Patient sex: M
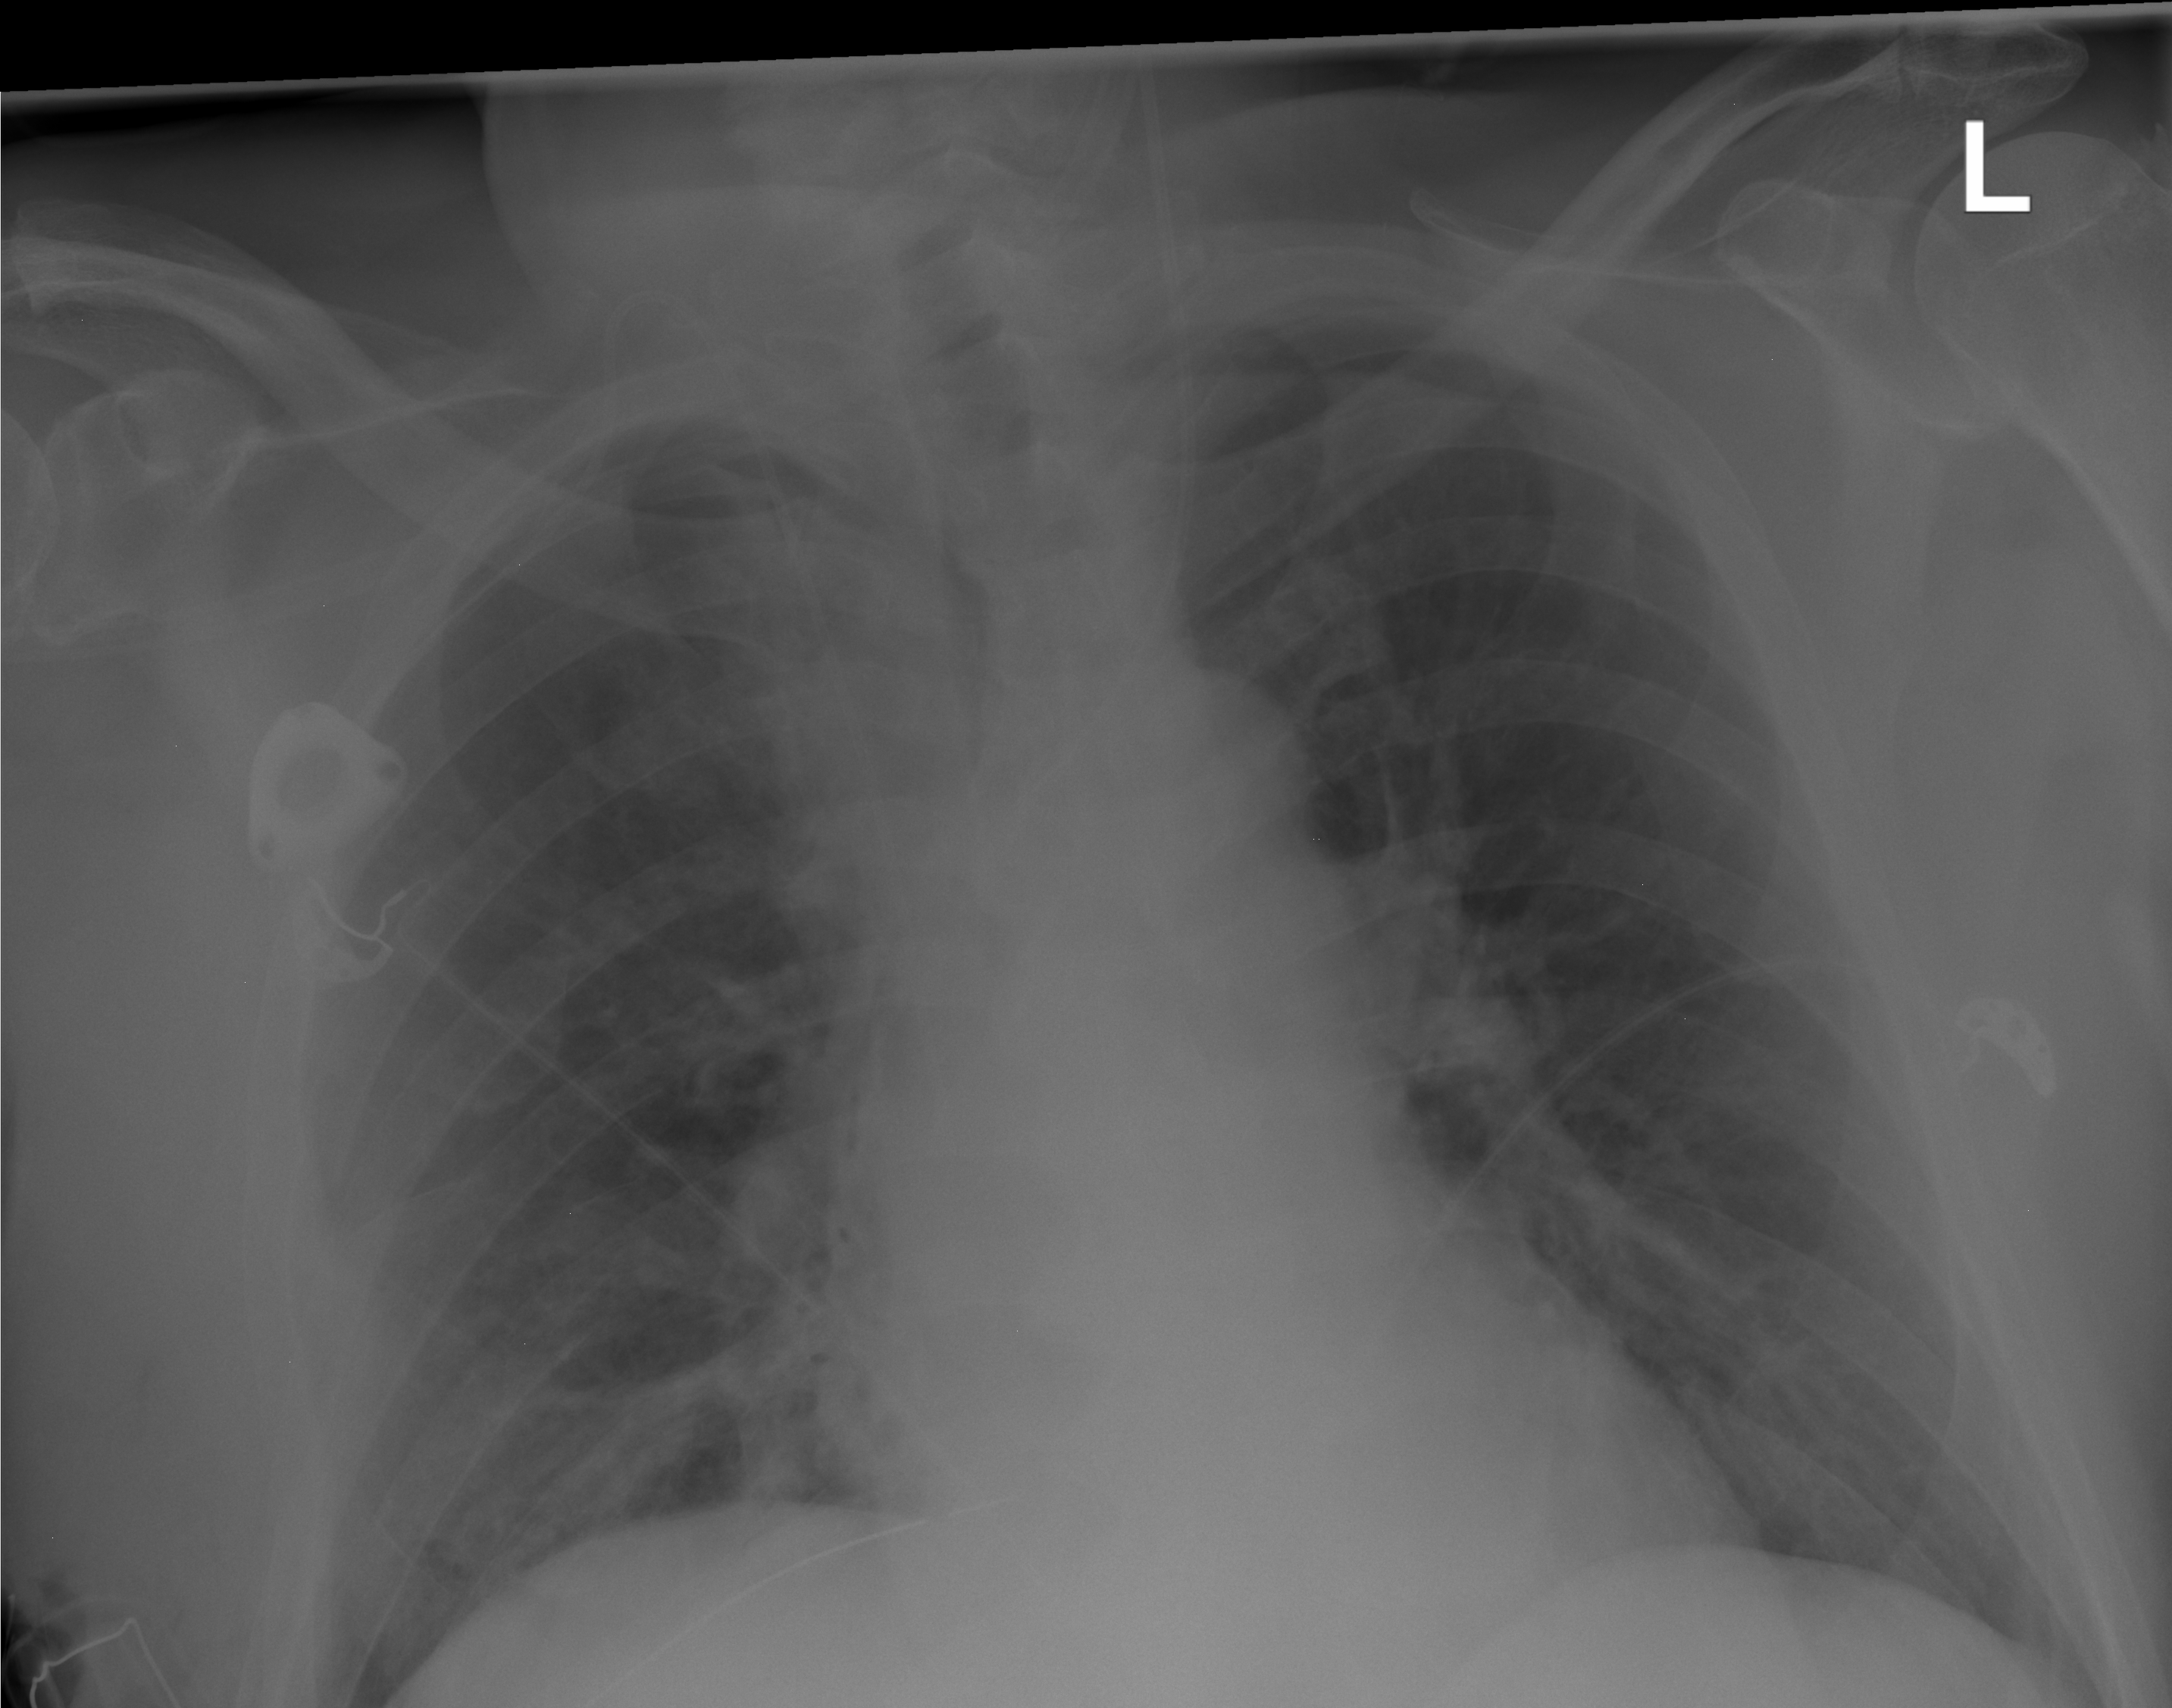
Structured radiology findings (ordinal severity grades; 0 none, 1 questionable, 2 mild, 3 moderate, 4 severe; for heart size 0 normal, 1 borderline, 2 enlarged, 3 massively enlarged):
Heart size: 0
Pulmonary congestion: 0
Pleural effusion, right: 0
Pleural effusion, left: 0
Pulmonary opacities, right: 1
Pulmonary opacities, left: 0
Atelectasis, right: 2
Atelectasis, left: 0